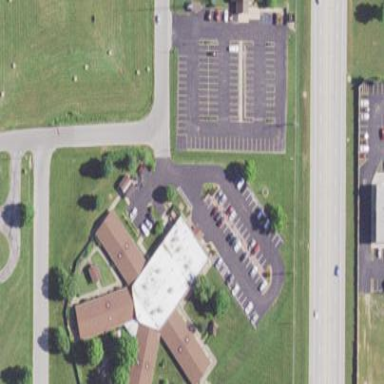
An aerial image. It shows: Nursing home building.